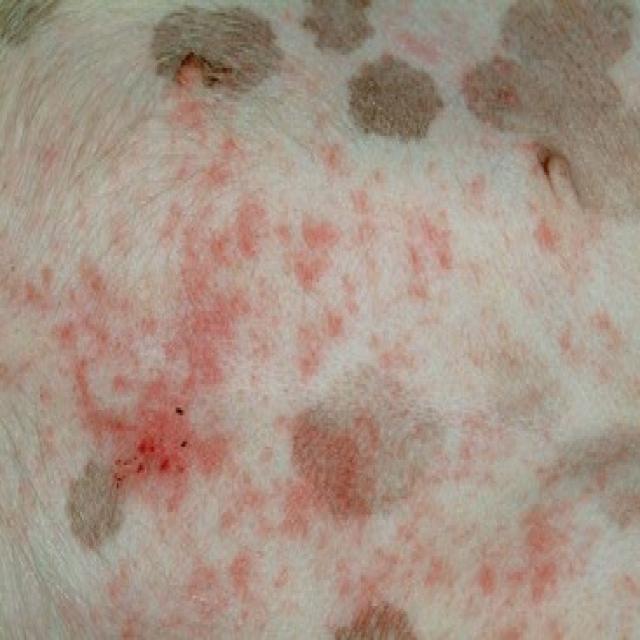
Canine hypersensitivity reaction — allergic skin response with urticaria, erythema, pruritus, and angioedema. May be food, environmental, or flea allergy related.